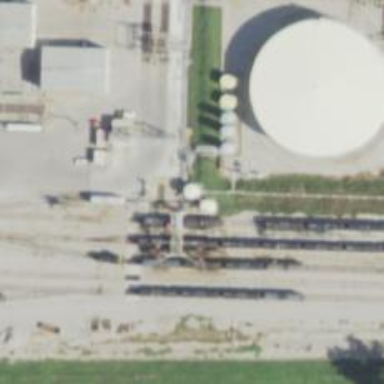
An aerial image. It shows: Storage tank that is man-made.